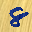
Label: 8